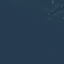
Label: SeaLake